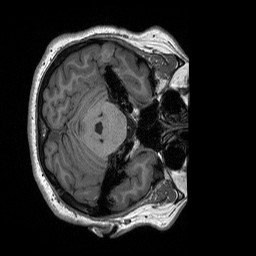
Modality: T1w
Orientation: axial
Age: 54
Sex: female
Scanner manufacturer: siemens
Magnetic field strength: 3 T
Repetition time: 2.4 s
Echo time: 0.00226 s